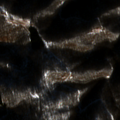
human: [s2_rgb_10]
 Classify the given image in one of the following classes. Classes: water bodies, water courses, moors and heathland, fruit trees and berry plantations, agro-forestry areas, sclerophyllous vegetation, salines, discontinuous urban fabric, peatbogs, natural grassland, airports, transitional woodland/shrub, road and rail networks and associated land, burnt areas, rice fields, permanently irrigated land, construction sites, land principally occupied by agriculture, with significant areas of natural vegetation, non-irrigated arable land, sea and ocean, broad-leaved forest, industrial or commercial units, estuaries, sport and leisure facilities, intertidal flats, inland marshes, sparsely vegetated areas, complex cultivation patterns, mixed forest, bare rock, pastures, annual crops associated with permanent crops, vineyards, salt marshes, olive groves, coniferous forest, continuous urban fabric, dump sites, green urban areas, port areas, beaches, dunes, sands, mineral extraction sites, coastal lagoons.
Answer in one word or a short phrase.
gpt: broad-leaved forest